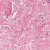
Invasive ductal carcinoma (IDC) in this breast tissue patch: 0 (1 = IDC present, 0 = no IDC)